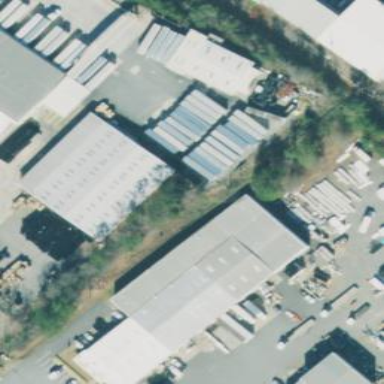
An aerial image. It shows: Industrial building with trade shop.